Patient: sex F, age 82
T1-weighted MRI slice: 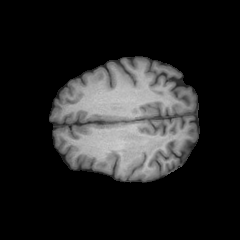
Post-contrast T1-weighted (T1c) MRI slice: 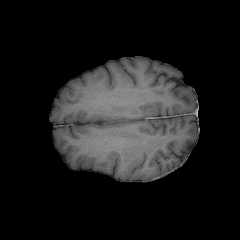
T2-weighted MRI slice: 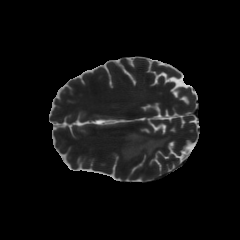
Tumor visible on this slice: yes
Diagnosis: Glioblastoma, IDH-wildtype
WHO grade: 4